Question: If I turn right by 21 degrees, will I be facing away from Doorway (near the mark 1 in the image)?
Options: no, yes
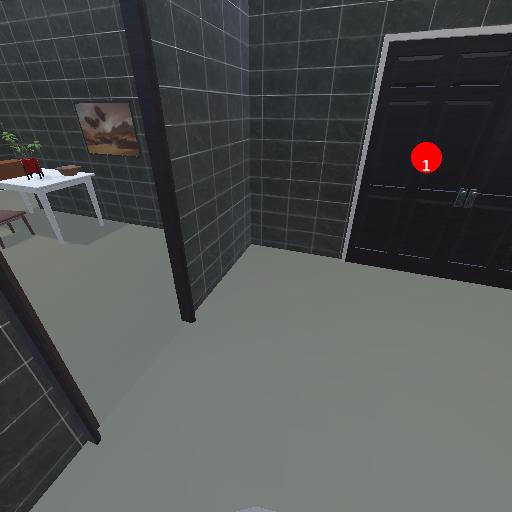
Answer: no